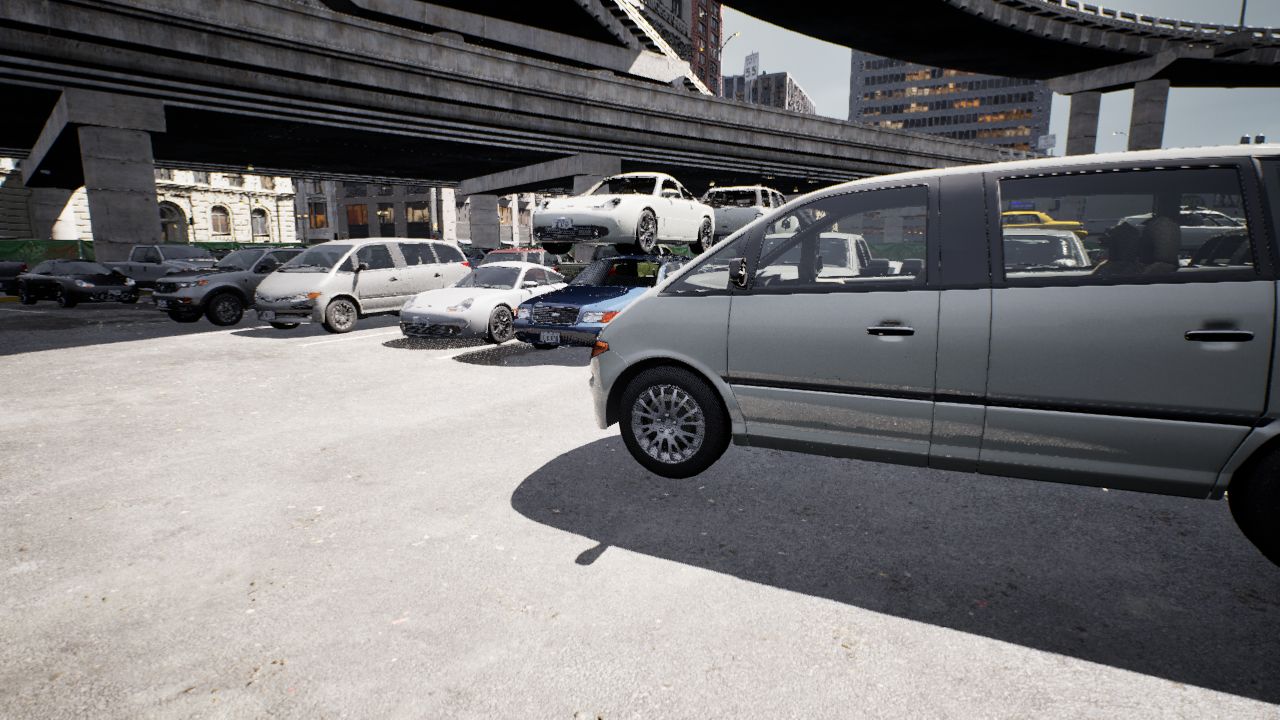
Venue: arterial
Lighting: clear day
Vehicle rig: minivan